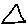
Label: triangle